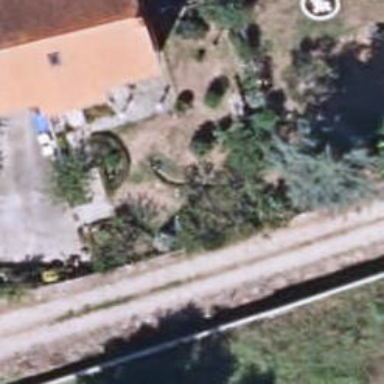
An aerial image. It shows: Simple house.